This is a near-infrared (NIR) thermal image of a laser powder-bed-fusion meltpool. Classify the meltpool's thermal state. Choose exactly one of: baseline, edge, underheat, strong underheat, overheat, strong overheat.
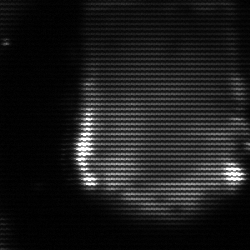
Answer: edge